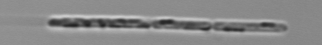
Label: Cerataulina_pelagica